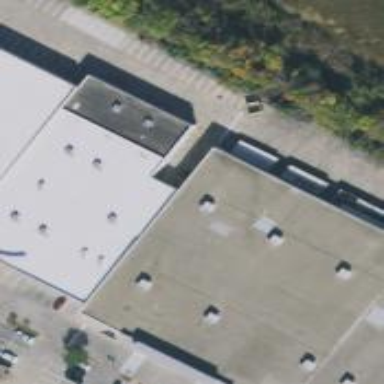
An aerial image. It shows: White retail building with flat roof.